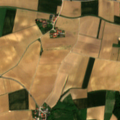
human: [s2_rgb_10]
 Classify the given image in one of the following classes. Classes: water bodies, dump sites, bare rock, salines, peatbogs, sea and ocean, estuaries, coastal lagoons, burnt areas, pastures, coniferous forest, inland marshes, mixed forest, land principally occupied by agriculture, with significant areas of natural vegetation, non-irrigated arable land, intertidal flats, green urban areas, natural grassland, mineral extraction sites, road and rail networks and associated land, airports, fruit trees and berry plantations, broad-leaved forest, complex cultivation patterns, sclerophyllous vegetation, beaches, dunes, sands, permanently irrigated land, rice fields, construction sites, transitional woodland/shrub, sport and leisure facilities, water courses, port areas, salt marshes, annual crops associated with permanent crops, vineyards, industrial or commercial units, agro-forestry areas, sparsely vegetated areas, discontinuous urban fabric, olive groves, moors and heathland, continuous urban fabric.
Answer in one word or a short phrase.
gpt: discontinuous urban fabric, non-irrigated arable land, land principally occupied by agriculture, with significant areas of natural vegetation